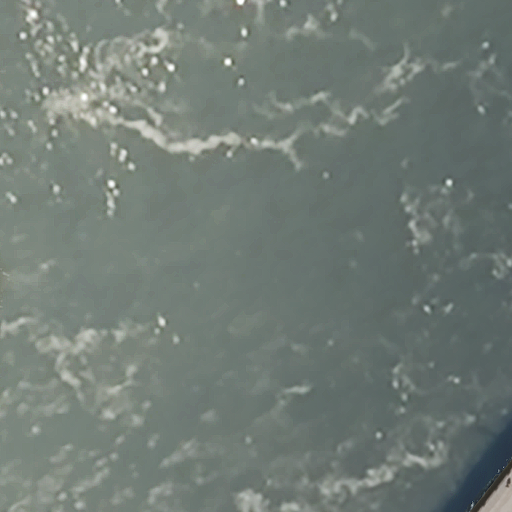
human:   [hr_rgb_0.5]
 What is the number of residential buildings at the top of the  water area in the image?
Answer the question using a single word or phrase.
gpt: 0

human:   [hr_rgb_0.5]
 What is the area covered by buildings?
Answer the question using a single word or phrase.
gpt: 0m2

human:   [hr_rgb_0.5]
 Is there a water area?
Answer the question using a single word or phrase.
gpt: yes

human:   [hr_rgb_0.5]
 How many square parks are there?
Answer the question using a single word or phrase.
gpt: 0

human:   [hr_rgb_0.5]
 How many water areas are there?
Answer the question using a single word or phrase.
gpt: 1

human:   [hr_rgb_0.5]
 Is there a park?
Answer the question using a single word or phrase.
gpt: yes

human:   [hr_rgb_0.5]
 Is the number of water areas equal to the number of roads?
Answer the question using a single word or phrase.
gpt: no

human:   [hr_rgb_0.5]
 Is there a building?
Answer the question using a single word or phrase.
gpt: no

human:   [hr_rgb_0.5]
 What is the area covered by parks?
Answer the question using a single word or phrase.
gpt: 43m2

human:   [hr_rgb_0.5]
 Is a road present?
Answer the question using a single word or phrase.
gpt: no

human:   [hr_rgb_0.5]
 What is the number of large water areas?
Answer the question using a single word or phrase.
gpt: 1

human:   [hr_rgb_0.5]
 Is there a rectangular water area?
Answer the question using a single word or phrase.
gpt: yes

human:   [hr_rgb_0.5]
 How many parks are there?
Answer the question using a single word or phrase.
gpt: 1

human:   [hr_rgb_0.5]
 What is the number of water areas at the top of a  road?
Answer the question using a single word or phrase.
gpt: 0

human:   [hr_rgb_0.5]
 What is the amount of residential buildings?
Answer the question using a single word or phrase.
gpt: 0

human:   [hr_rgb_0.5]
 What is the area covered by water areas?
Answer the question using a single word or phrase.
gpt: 10561m2

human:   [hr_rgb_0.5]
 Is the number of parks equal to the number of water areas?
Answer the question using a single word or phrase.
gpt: yes

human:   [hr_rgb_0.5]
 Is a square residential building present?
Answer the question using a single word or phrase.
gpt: no

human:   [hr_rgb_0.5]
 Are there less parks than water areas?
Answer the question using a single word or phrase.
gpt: no

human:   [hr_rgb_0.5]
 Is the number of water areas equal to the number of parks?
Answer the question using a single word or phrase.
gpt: yes

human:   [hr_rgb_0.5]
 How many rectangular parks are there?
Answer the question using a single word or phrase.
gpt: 1

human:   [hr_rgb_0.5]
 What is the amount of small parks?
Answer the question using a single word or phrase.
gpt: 1

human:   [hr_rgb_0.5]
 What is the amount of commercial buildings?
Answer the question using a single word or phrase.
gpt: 0

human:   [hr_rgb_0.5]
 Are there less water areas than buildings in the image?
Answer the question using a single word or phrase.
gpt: no

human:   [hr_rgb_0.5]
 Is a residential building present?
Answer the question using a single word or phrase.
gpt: no

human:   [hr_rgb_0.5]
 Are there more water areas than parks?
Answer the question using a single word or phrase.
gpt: no

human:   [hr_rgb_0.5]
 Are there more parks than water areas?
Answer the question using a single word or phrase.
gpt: no

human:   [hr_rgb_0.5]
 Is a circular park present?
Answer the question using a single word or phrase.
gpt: no

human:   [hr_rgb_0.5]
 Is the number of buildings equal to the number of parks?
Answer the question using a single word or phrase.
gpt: no

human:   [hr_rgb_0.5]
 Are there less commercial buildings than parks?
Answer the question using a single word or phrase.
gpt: yes

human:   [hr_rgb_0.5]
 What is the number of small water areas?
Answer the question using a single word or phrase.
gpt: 0

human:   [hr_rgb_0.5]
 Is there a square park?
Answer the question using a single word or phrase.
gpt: no

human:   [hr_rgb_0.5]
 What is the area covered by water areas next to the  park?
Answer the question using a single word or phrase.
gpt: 10561m2

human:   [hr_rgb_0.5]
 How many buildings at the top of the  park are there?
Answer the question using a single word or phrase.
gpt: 0

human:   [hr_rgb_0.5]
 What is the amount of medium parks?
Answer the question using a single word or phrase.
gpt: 0

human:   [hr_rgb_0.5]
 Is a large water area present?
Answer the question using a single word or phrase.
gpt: yes

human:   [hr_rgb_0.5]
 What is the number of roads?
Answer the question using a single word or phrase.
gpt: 0

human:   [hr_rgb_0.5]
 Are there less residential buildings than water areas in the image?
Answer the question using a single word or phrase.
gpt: yes

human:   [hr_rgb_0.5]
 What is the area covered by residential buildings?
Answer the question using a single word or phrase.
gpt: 0m2

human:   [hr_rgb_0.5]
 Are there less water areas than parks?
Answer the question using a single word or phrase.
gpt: no

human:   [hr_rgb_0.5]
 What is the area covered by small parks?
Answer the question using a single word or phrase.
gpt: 43m2

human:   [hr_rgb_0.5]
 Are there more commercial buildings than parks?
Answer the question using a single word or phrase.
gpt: no

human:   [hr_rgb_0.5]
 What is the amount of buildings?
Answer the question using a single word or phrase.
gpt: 0

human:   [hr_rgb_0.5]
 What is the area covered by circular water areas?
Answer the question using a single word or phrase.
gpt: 0m2

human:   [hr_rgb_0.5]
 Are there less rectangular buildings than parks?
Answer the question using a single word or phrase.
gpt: yes

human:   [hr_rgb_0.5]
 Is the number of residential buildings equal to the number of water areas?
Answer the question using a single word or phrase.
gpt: no

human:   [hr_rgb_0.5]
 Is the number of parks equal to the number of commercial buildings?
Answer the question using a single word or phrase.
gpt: no

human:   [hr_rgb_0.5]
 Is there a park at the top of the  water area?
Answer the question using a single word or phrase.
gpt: no

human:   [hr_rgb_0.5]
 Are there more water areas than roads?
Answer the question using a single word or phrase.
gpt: yes

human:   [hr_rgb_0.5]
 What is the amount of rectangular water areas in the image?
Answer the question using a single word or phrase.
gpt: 1

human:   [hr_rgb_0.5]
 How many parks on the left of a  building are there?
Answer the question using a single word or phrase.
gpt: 0

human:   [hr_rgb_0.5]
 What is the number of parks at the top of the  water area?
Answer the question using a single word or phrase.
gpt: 0

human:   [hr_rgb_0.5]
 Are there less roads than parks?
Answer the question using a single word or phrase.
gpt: yes

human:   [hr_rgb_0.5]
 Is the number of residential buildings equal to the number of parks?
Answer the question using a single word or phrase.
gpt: no

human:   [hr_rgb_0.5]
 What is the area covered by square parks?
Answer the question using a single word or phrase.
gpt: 0m2

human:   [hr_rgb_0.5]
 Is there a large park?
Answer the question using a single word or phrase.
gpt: no

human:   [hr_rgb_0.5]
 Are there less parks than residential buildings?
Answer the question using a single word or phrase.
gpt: no

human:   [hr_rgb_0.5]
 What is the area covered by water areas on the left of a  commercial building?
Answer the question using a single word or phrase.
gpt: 0m2

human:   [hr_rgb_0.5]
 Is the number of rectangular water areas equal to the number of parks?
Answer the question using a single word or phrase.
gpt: yes

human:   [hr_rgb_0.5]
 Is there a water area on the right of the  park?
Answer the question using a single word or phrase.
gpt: no

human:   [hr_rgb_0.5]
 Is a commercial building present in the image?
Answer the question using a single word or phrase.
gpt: no

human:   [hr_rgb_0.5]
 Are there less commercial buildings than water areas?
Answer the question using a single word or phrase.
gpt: yes

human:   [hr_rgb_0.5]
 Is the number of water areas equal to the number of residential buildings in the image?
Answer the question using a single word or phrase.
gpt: no

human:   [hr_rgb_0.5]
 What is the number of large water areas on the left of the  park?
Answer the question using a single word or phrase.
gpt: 0